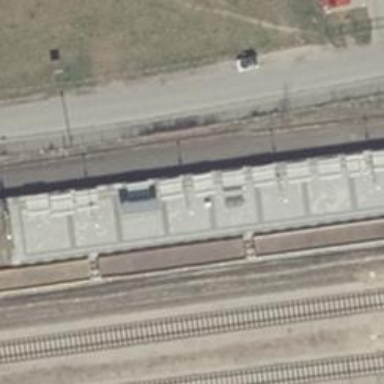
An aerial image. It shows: Shelter for public transport.